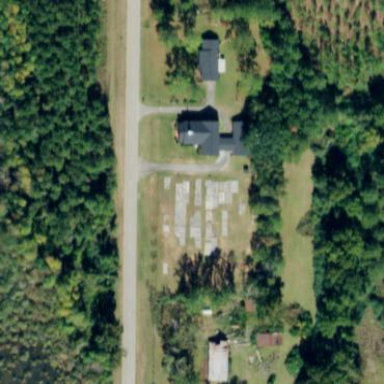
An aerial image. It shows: Cemetery.